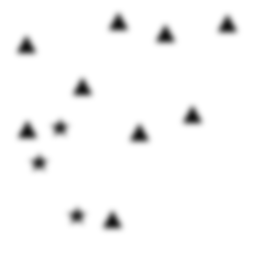
Squares: 0
Triangles: 9
Stars: 3
Total shapes: 12